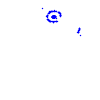
Particle: kaon